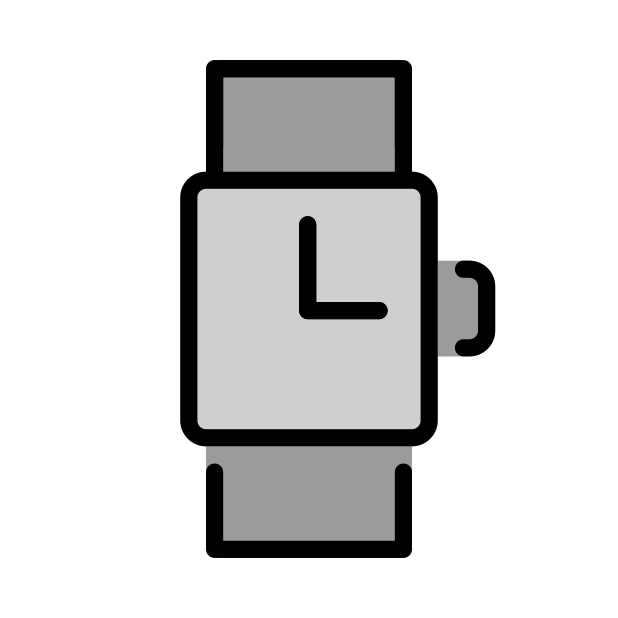
watch